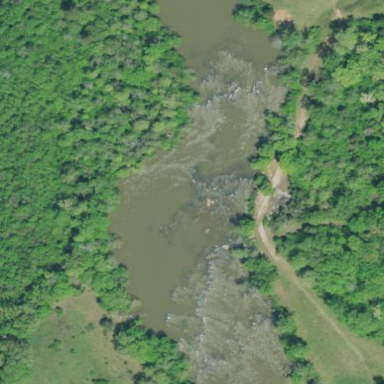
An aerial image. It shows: Rapids in the waterway with whitewater.